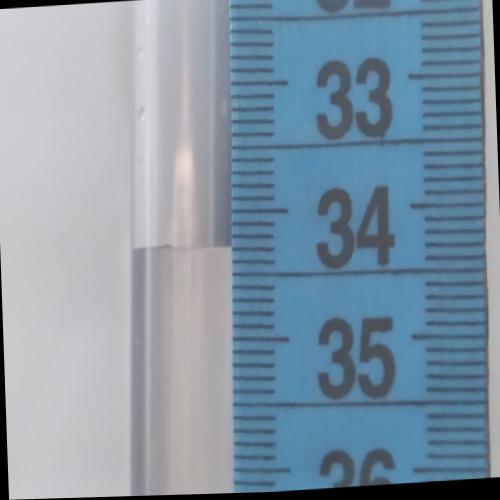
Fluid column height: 34.3 cm